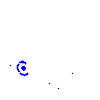
Particle: proton